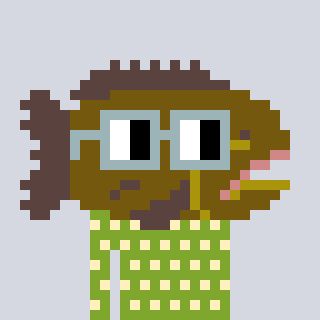
a pixel art character with square dark gray glasses, a grouper-shaped head and a slimegreen-colored body on a cool background